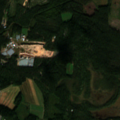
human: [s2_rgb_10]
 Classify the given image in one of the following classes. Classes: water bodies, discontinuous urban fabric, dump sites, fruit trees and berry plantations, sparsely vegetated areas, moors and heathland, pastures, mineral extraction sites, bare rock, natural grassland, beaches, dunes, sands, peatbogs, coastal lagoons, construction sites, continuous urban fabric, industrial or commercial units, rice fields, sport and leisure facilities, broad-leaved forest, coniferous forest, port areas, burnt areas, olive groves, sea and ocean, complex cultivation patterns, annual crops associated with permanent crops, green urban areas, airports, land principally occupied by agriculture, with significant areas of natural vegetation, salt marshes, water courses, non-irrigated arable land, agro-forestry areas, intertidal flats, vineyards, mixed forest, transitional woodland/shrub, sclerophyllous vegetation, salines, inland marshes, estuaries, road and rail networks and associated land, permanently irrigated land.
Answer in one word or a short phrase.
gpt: discontinuous urban fabric, coniferous forest, mixed forest, transitional woodland/shrub